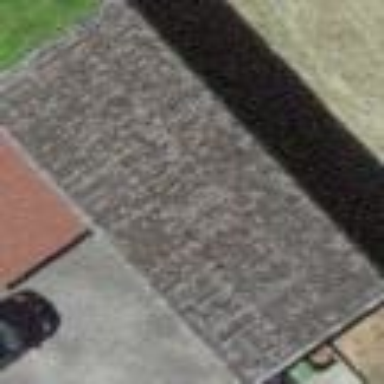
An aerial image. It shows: Barn.